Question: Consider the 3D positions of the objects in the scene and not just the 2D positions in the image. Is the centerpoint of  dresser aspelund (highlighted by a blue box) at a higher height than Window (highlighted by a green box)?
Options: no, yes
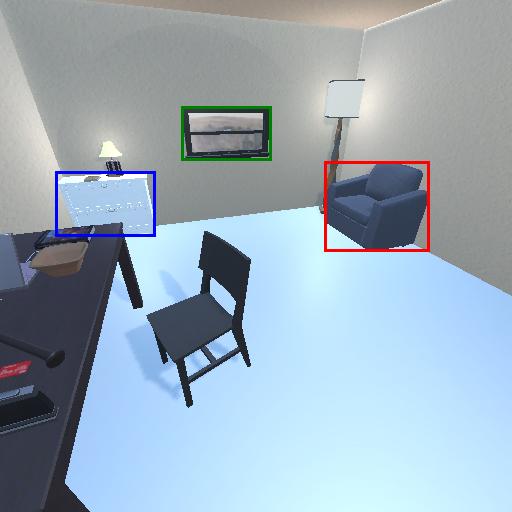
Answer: no